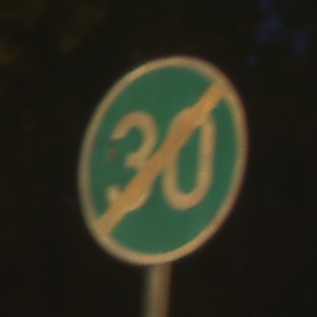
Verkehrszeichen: EndeMindestgeschwindigkeit
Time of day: Night
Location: Outdoor (Urban)
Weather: Clear
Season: NotSpecified
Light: Artificial